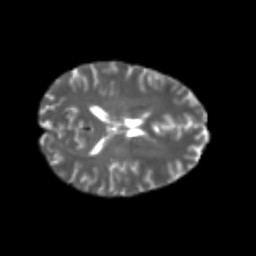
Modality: T2w
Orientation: axial
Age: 23
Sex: female
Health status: healthy
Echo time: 0.074 s